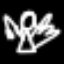
Label: angel